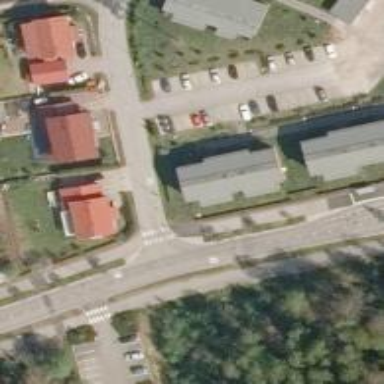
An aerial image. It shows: Uncontrolled crossing on the road.